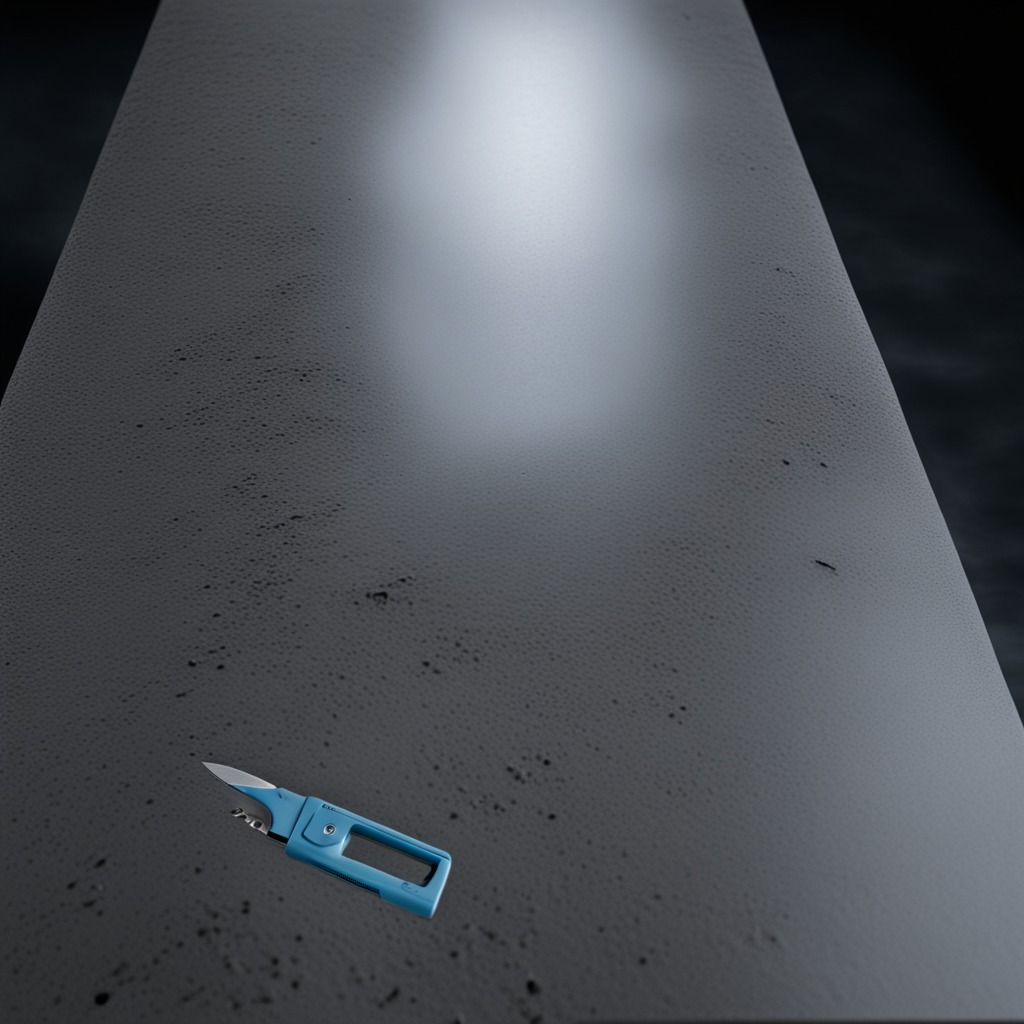
A utility knife is lying on a clean granite table inside a workshop at night.